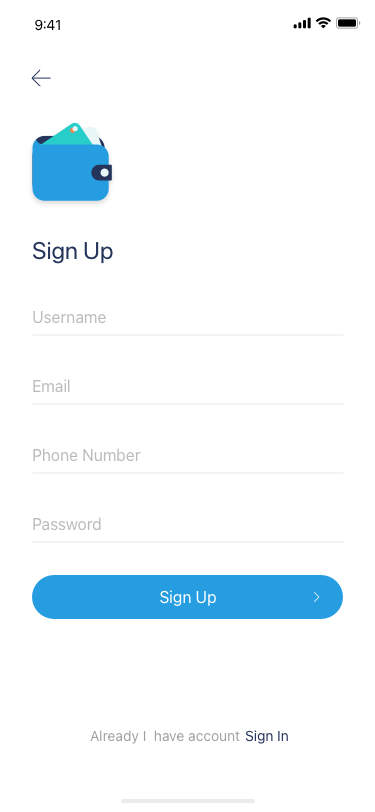
Text in this UI design:
Already I  have account
Sign In

Sign Up